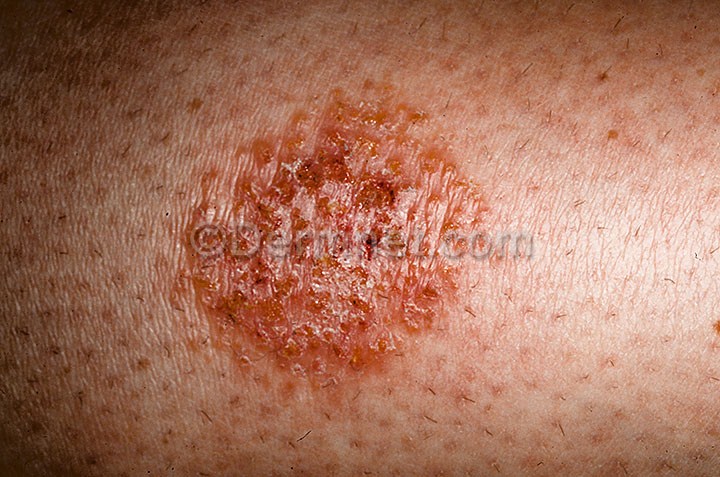
Disease: Eczema Photos